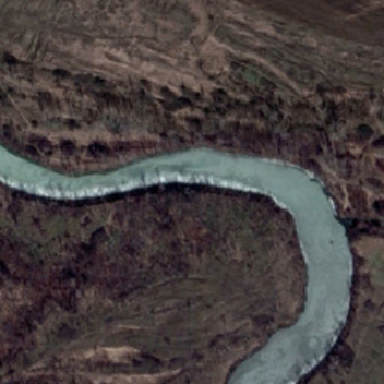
The river is a pale land with a dead tree .